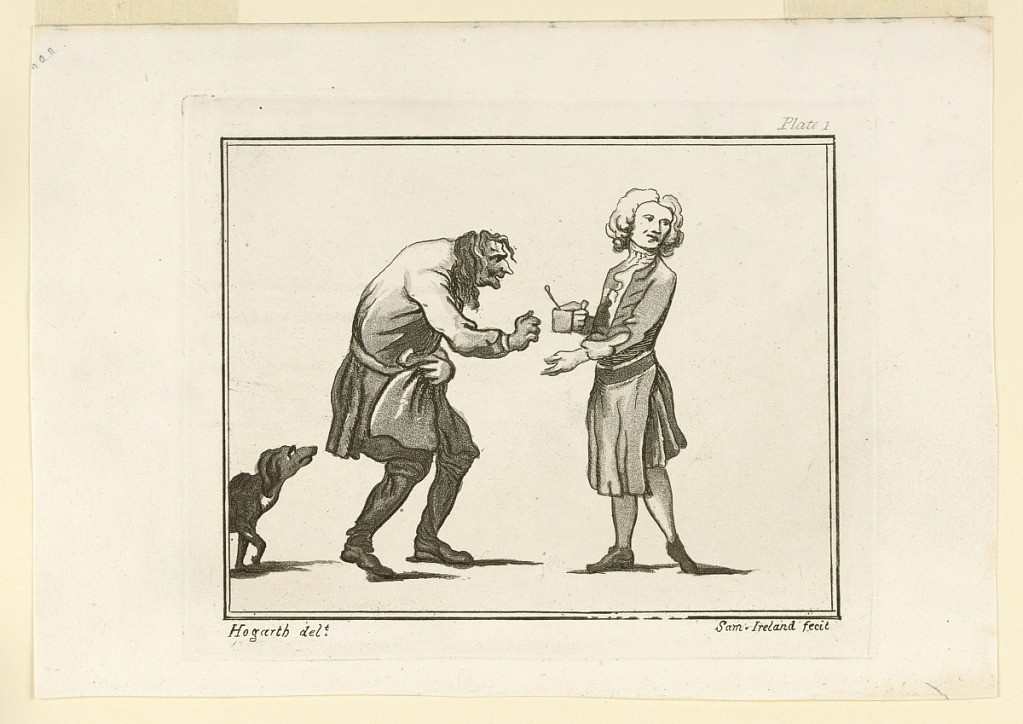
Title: Plate I, from "Characters who Frequented Button's Coffeehouse About the Year 1720"
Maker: Samuel Ireland, English, ca. 1744–1800
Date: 1786
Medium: Aquatint on paper
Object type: Print
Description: Two men standing foreground. The one at left giving some money to the one at right. They are identified as a waiter and a hungry customer. At left a dog.